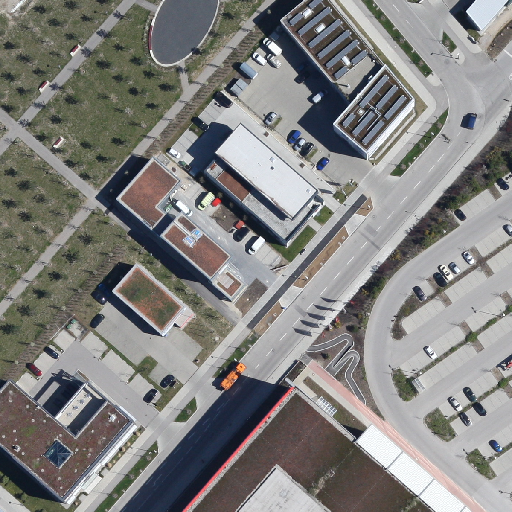
Referring expression: light-duty vehicle in the parking area